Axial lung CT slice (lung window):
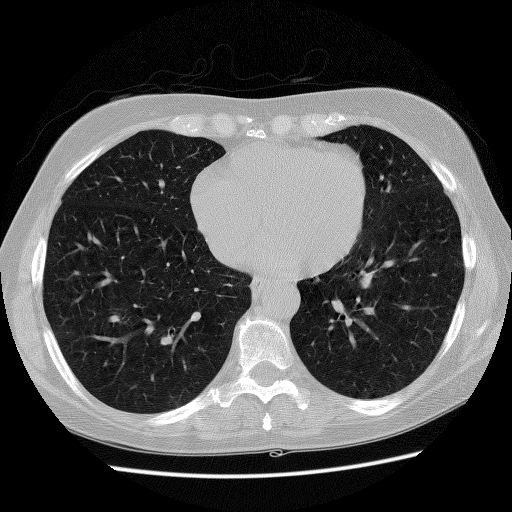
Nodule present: no